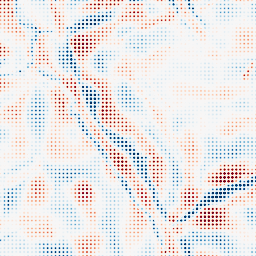
Category: wavelet
Decomposition family: wavelet_biorthogonal
Decomposition parameters: wavelet: bior5.5
level: 5
Upsampling method: sinc_blackman
Upsampling parameters: scale: 8
kernel_size: 4
Upsampling scale: 8